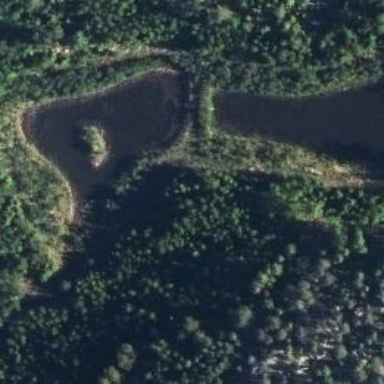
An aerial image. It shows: Peaceful pond surrounded by nature.